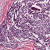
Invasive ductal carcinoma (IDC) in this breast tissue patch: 1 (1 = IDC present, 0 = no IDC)